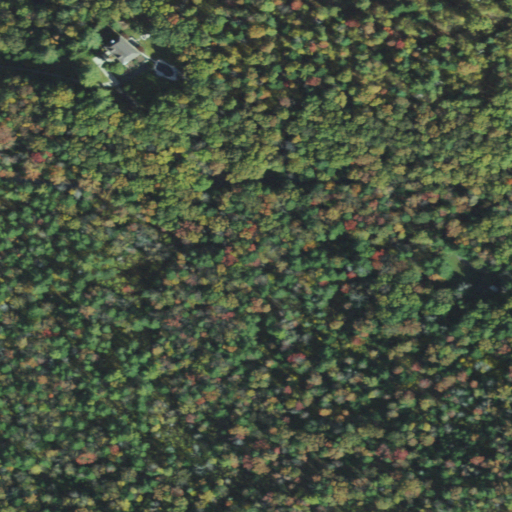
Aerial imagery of valley in Pennsylvania named Werts Hollow containing mixed forest, evergreen forest, open development, and deciduous forest